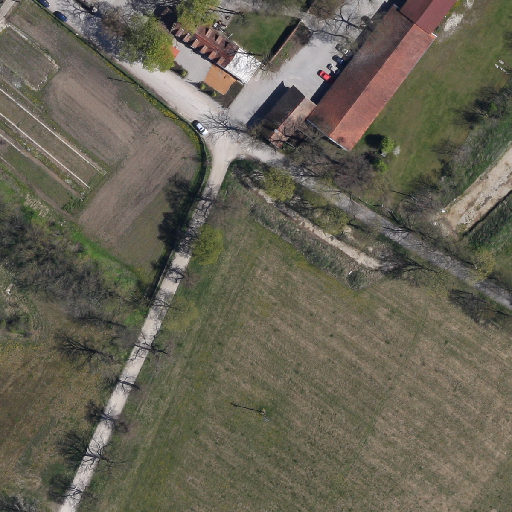
Referring expression: road